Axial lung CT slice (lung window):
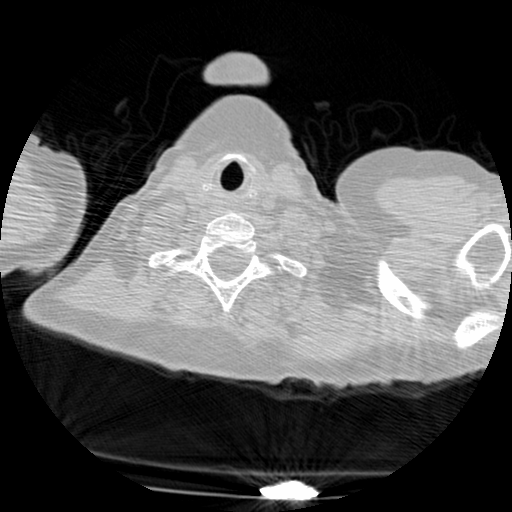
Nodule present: no